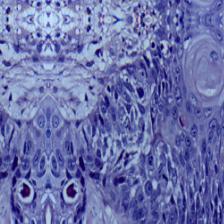
Diagnosis: OSCC